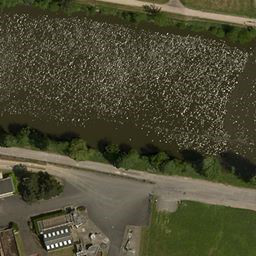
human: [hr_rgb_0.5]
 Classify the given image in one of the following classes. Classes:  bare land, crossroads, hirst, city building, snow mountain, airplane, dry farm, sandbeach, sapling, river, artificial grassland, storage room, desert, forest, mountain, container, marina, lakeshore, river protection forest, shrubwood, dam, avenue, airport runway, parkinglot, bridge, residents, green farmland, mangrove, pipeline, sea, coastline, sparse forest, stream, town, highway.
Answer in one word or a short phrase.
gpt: river